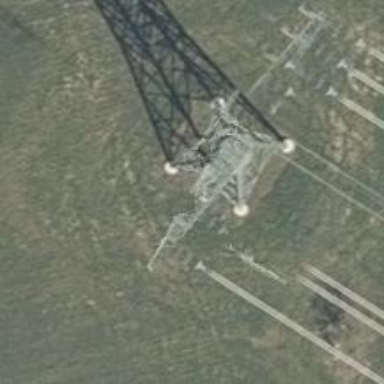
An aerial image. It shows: Power tower.